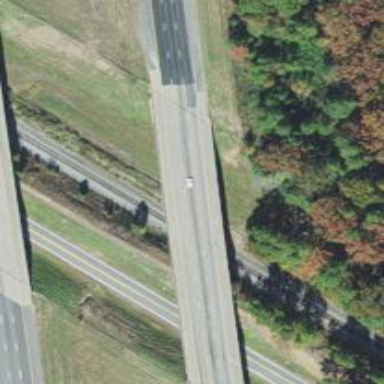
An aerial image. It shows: Beam-structured bridge on motorway.